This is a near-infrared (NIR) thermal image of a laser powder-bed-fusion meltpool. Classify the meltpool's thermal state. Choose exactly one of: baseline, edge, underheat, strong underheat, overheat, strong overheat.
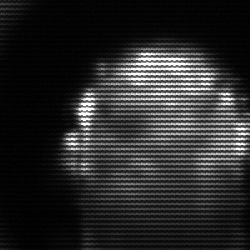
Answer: baseline